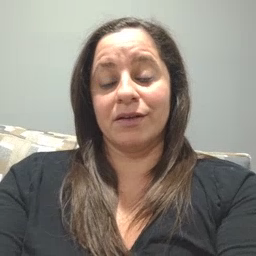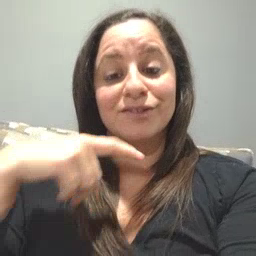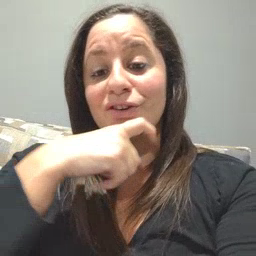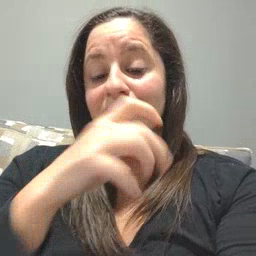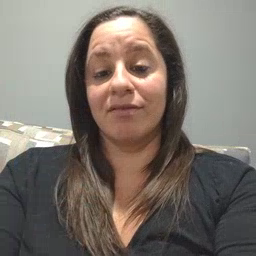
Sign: cereal